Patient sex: M
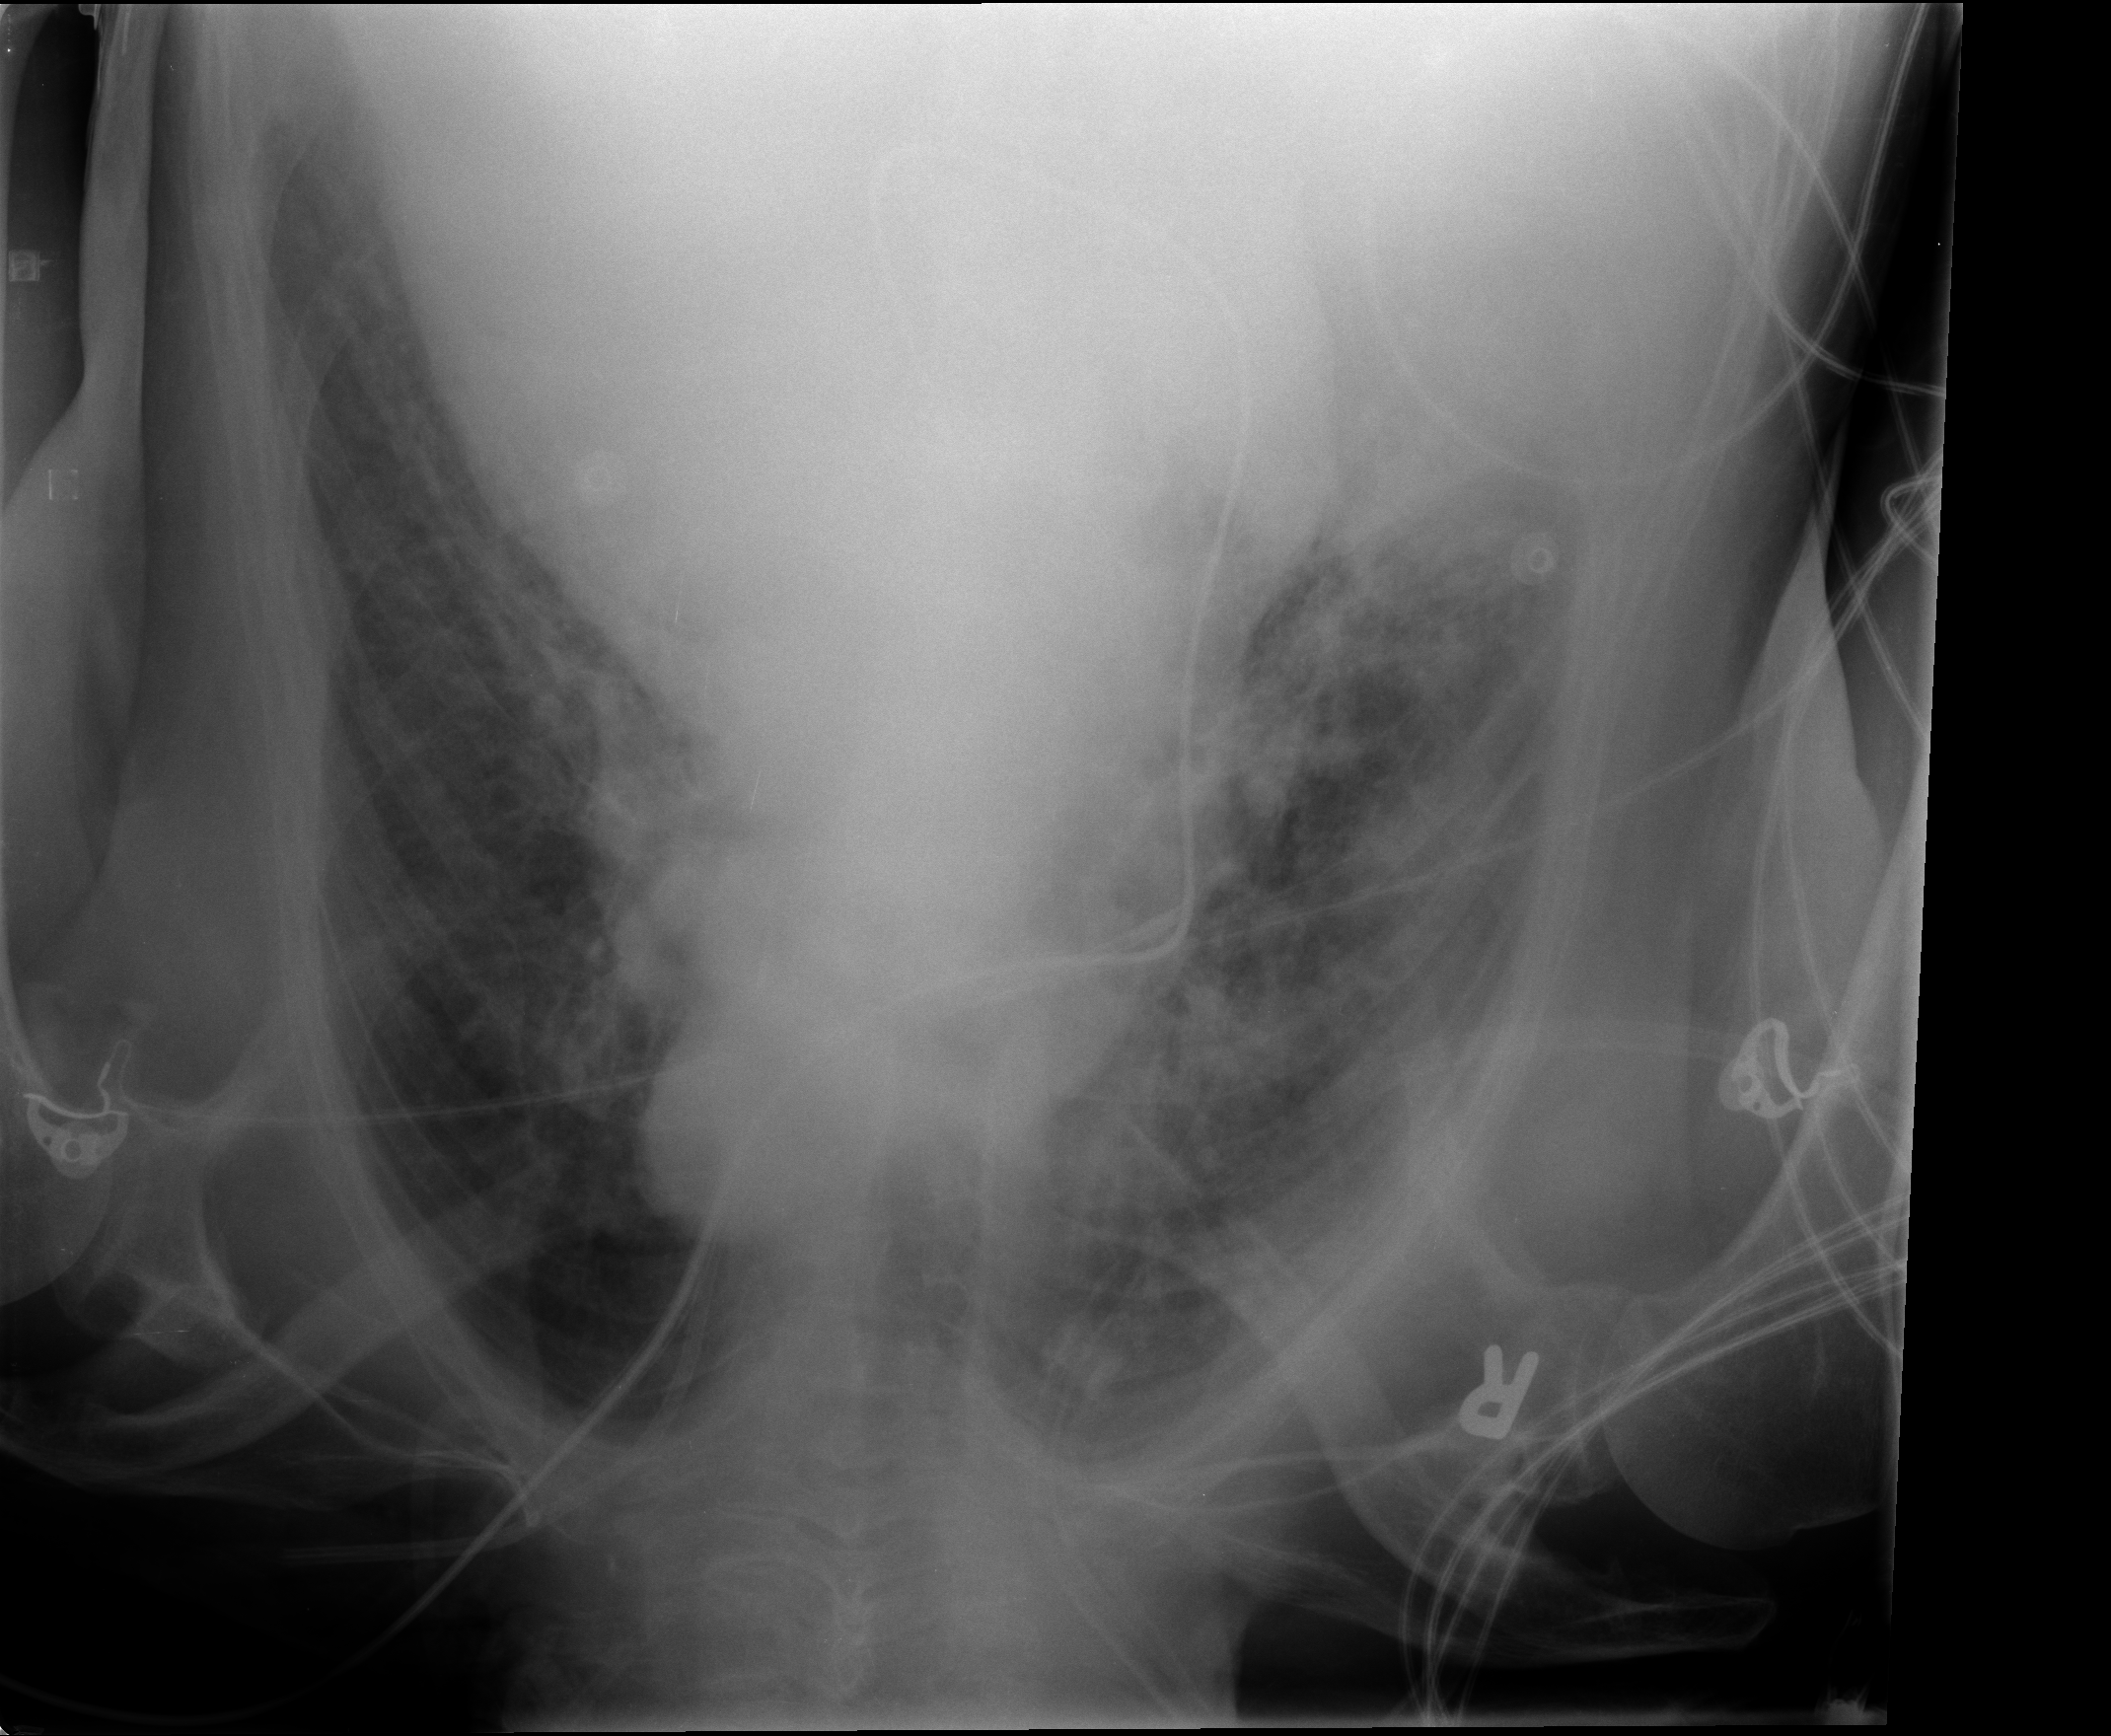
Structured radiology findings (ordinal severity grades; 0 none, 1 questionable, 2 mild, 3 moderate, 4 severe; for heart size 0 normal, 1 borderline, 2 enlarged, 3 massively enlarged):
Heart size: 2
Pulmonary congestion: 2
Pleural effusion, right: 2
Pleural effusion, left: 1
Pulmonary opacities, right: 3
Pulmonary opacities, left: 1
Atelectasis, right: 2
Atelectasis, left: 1